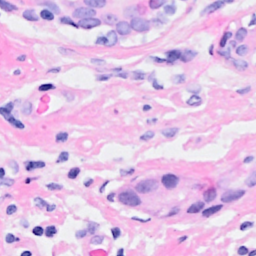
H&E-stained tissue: Breast